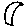
Label: moon